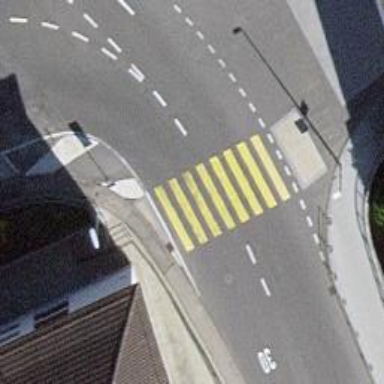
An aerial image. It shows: Zebra crossing on the road.